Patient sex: M
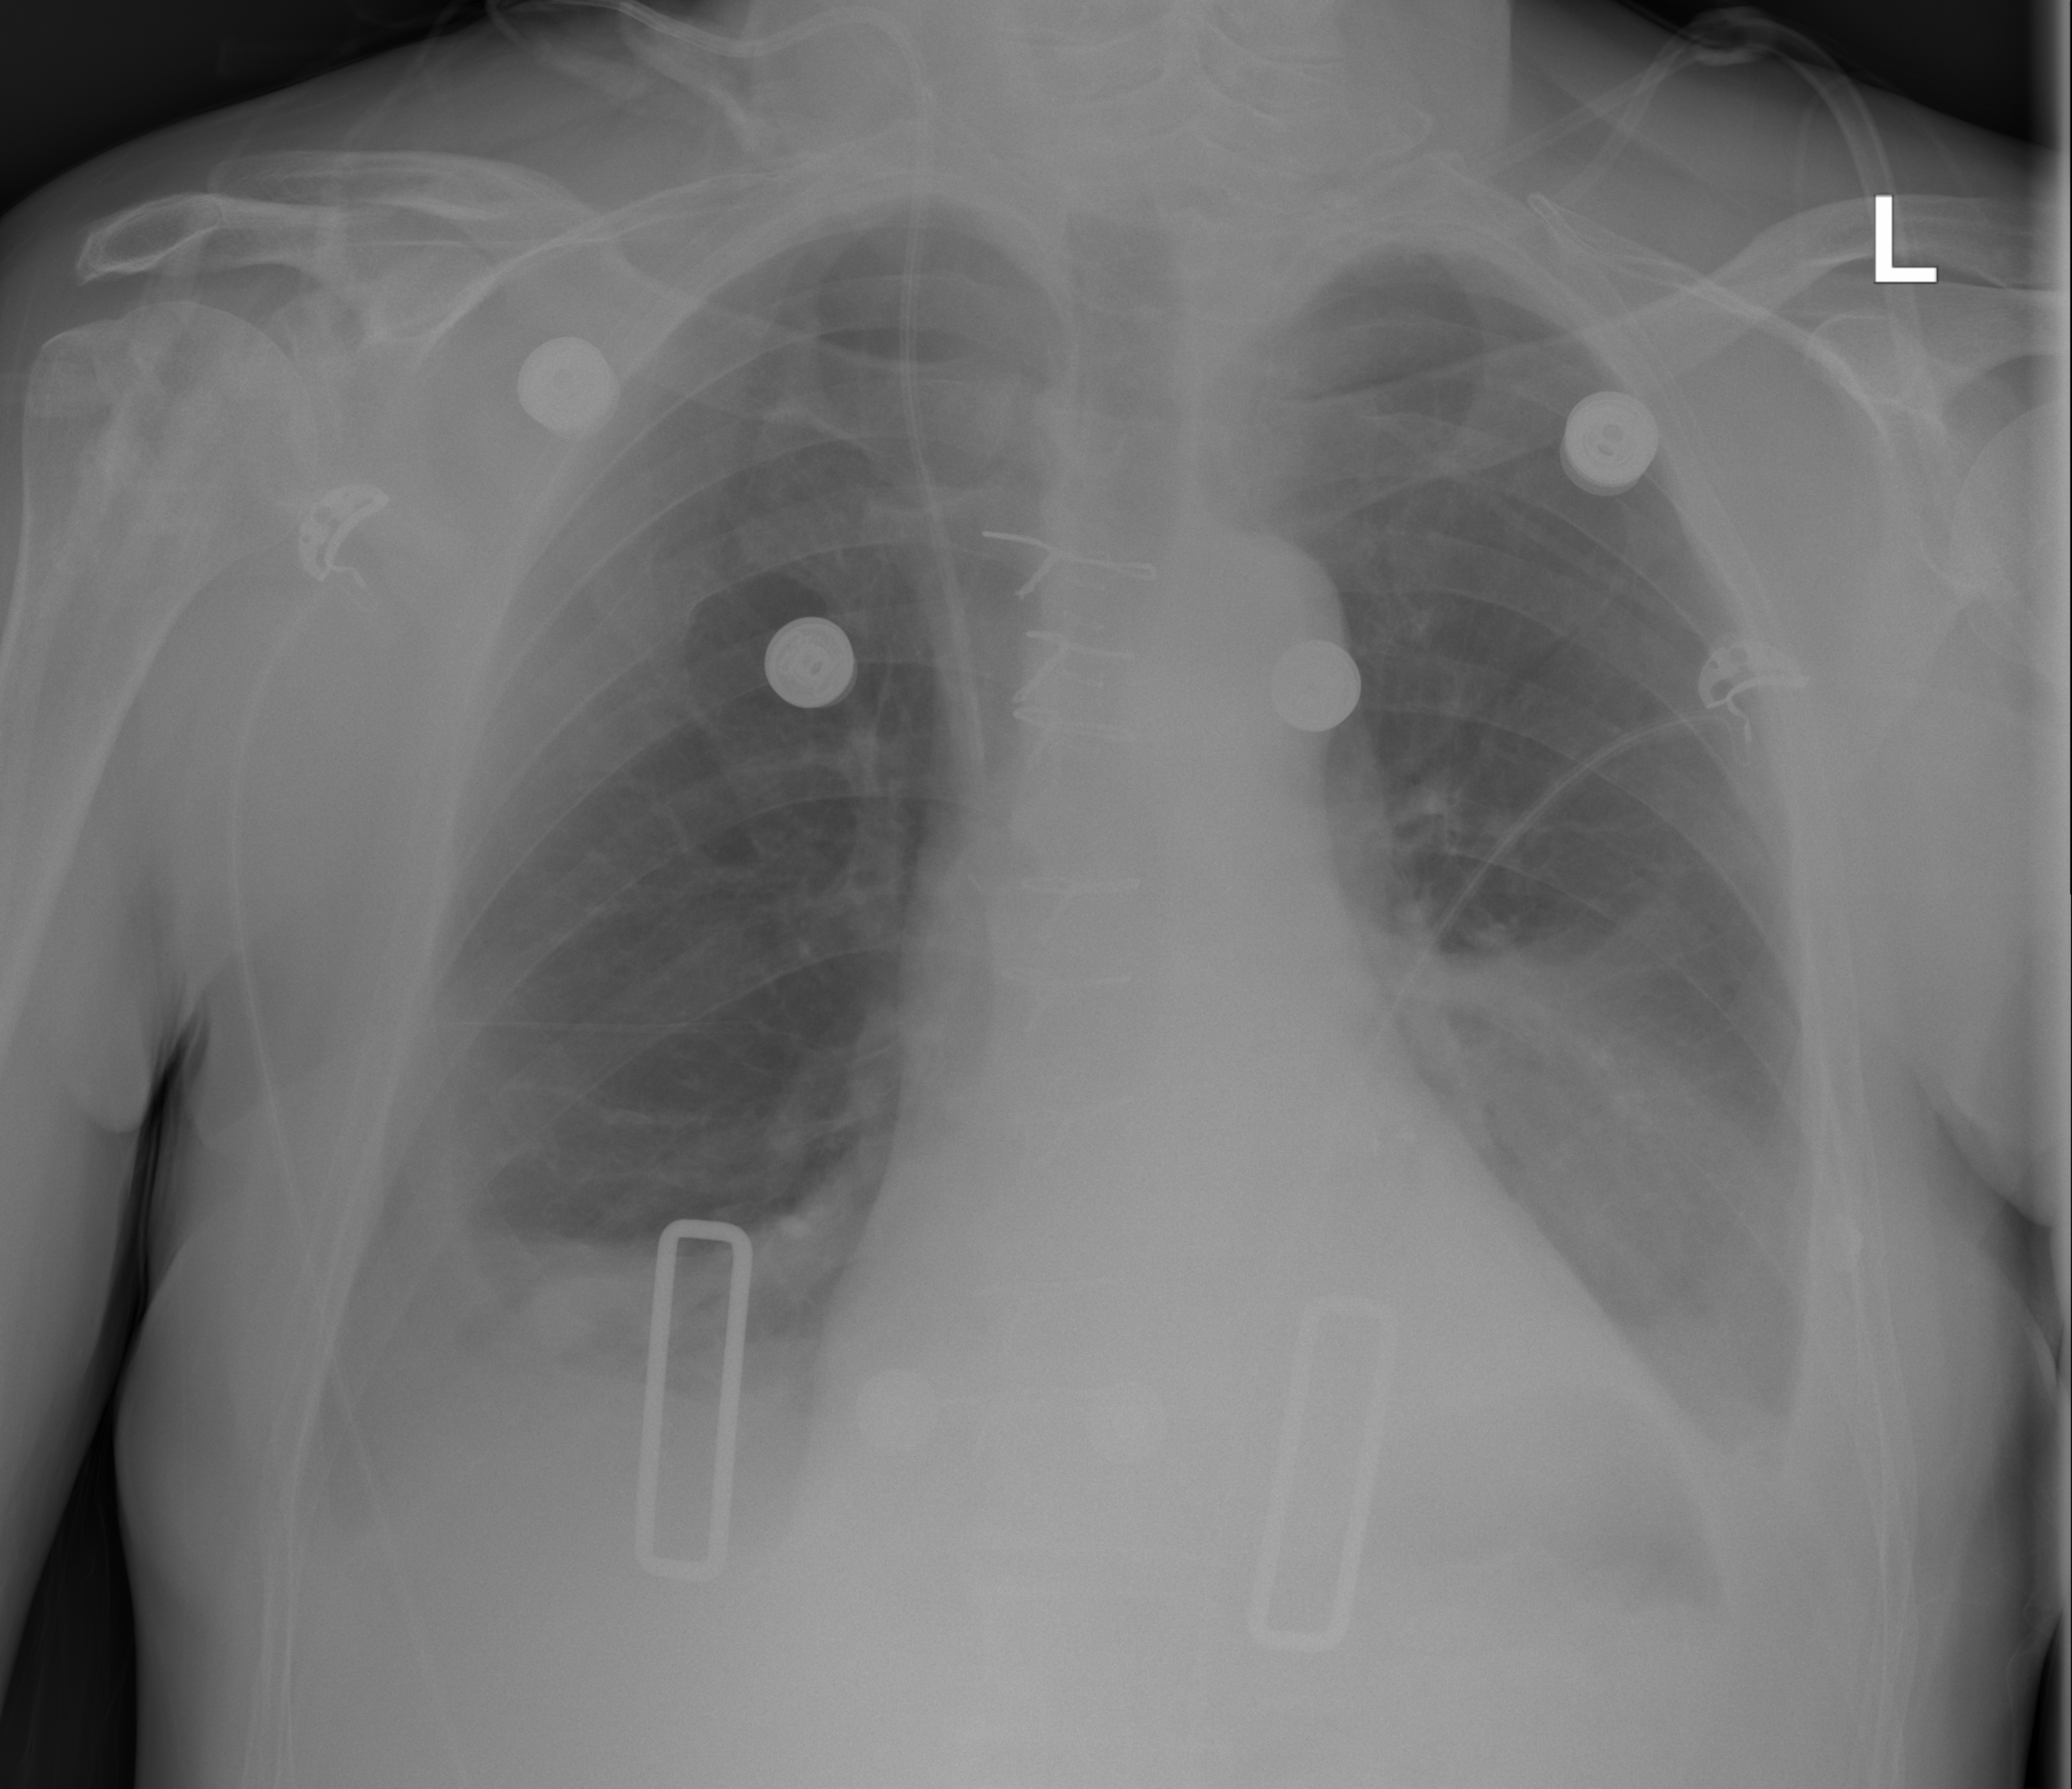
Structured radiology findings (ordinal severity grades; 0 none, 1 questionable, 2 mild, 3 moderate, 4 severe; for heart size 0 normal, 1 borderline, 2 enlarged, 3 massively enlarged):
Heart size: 1
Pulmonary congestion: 0
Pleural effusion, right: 2
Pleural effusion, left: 2
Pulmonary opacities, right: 0
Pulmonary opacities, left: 1
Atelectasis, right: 2
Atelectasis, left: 2